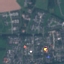
Label: Residential